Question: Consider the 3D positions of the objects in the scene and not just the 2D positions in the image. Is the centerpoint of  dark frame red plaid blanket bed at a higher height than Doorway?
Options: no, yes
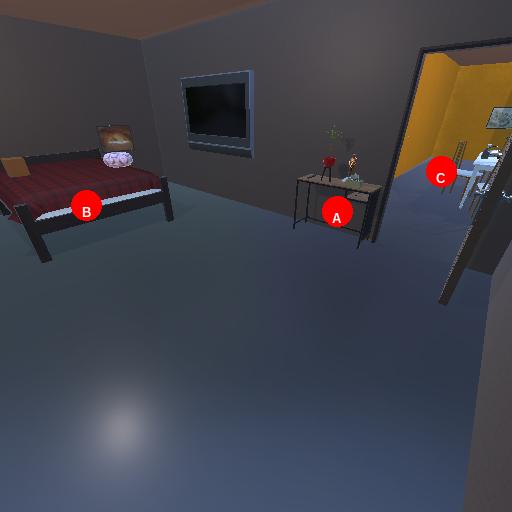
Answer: no